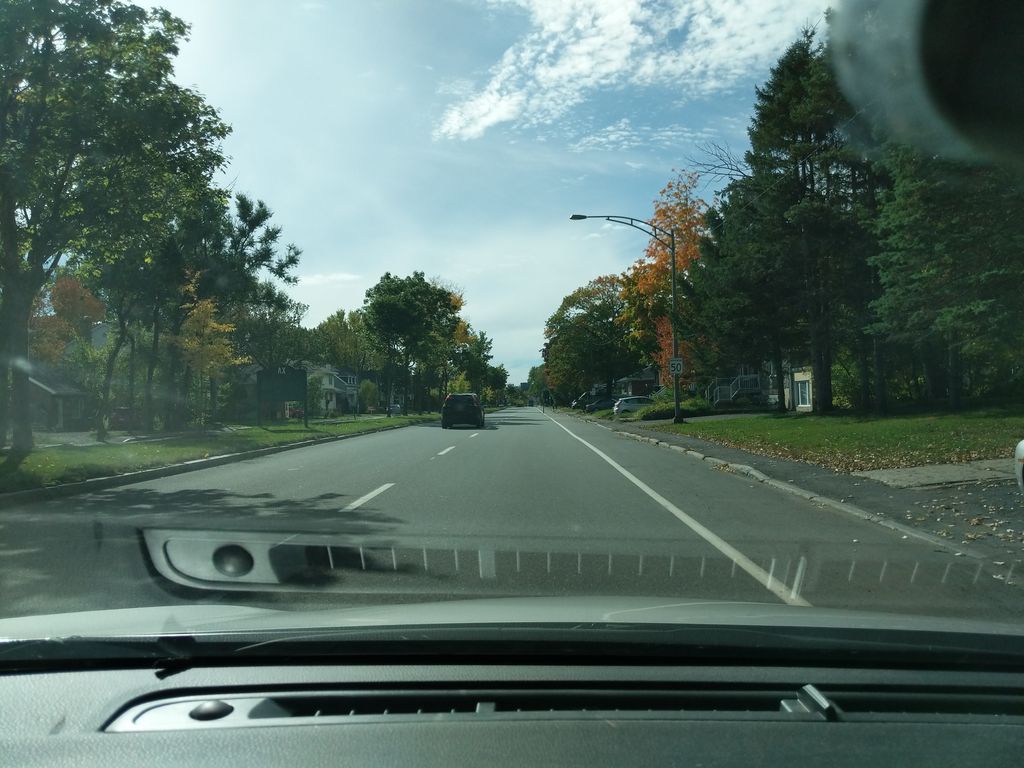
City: quebec_city